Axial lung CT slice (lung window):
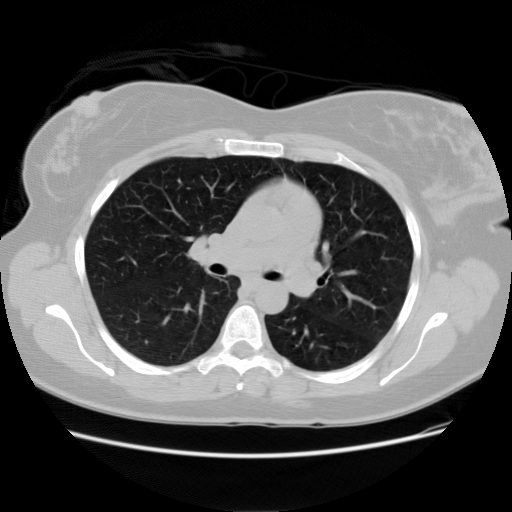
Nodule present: no